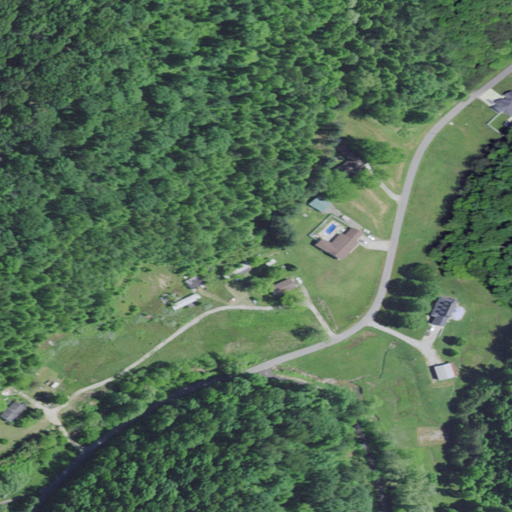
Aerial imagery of valley in Kentucky named Short Hollow containing deciduous forest, open development, pasture, low intensity development, mixed forest, evergreen forest, and medium intensity development